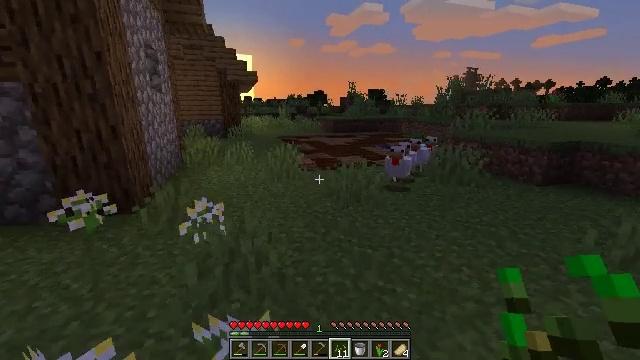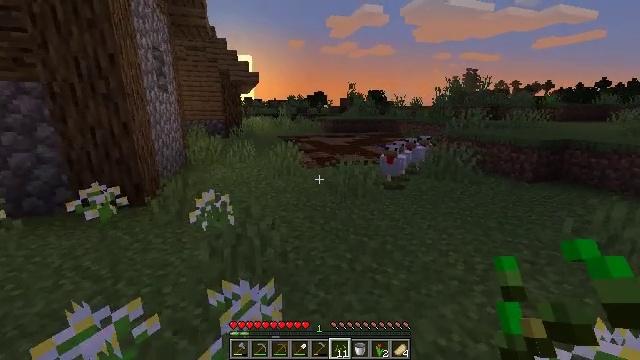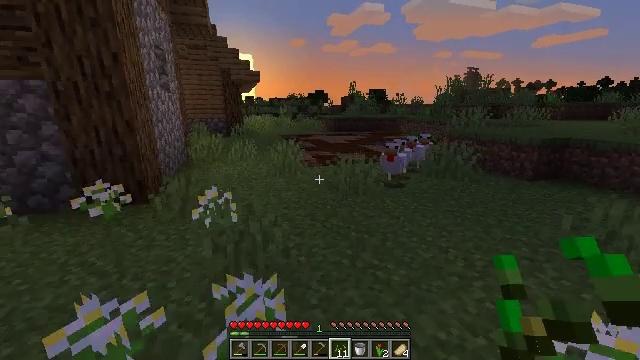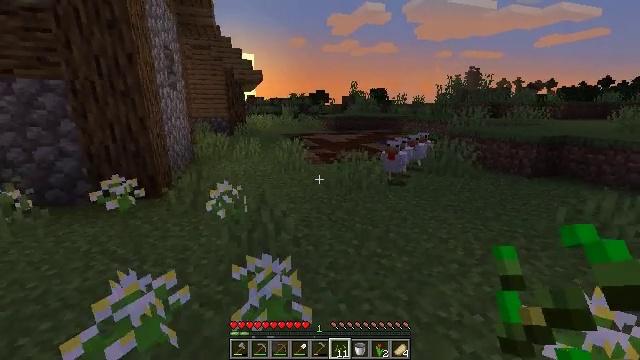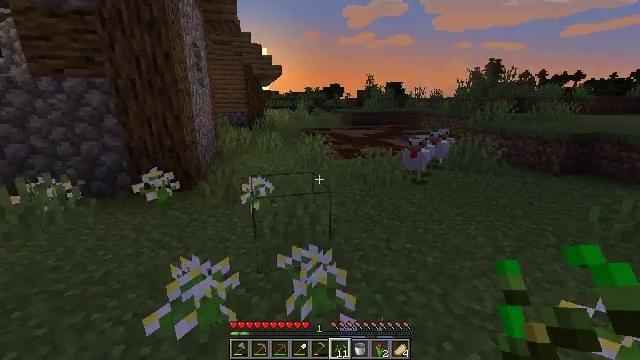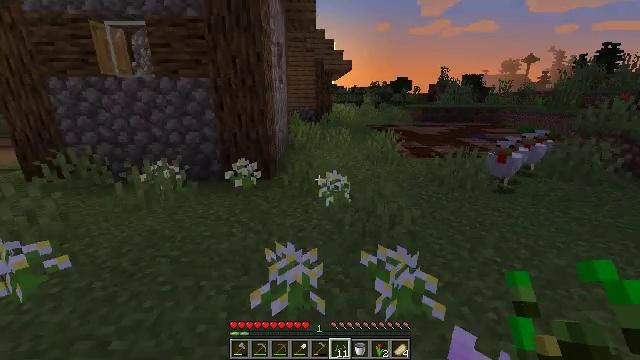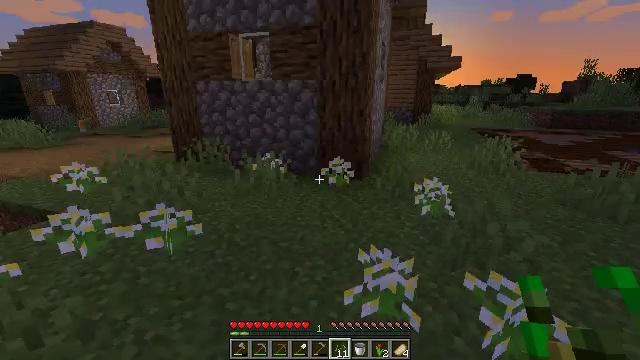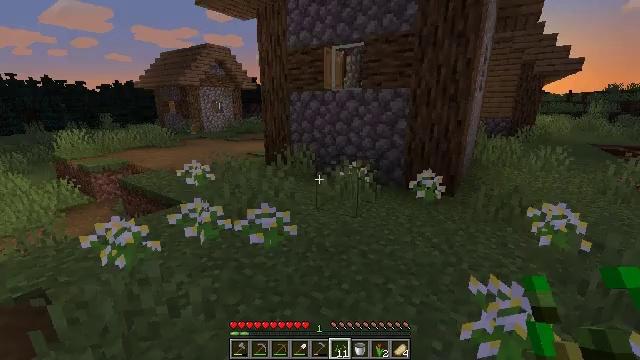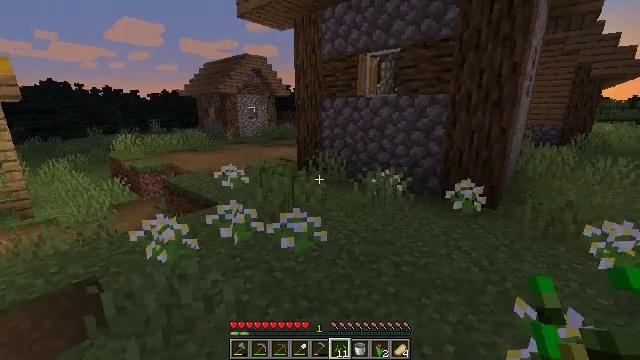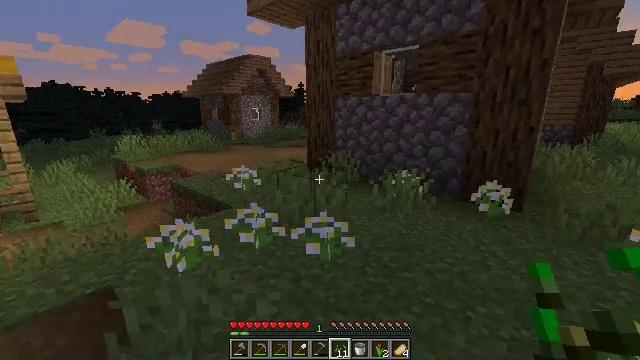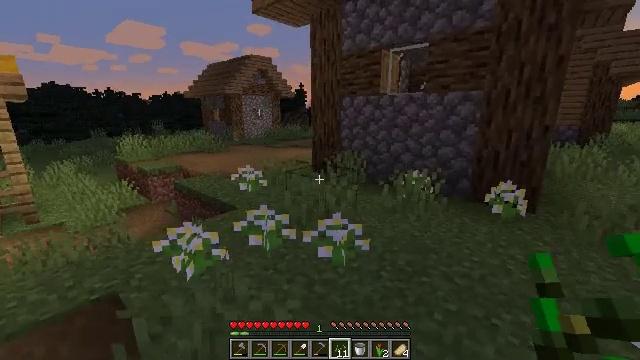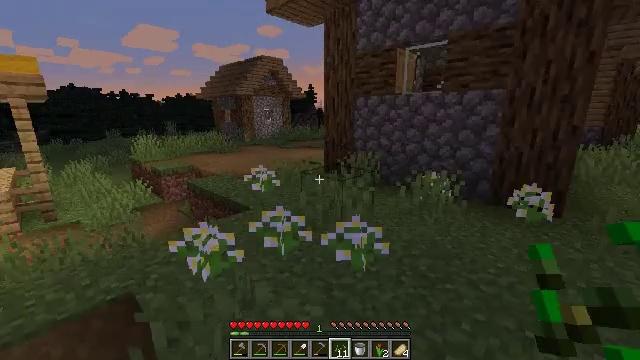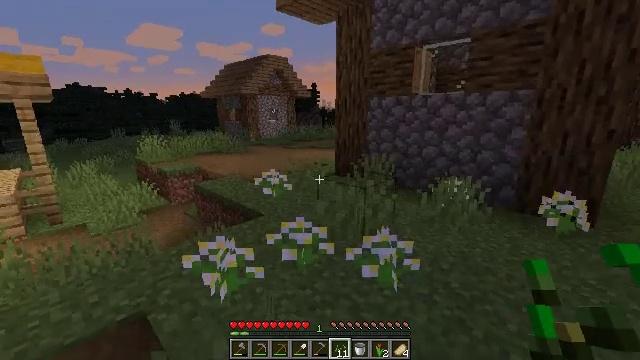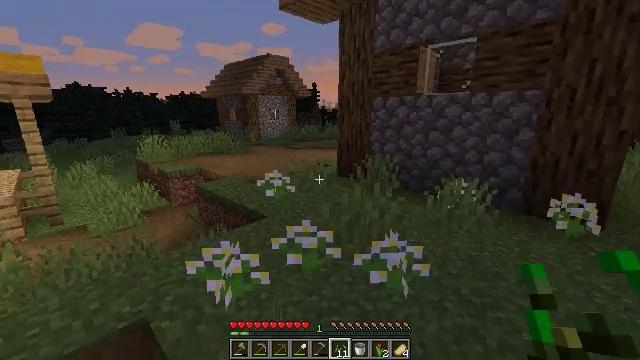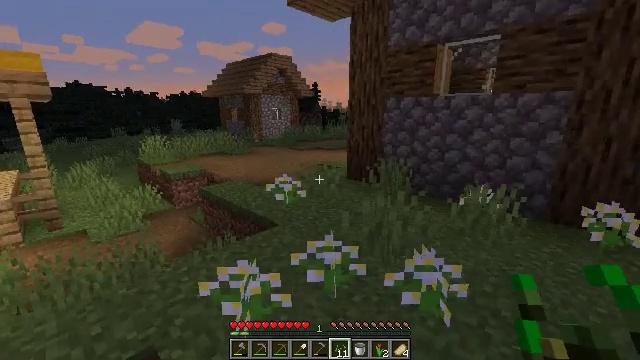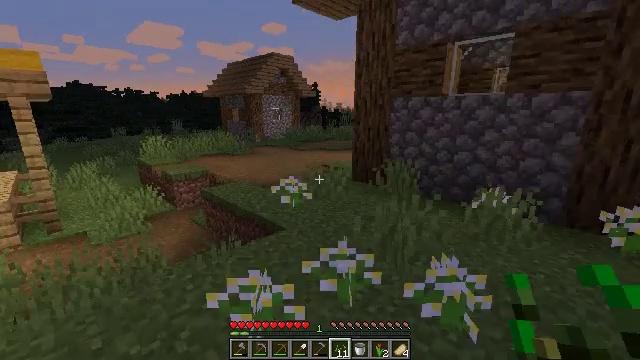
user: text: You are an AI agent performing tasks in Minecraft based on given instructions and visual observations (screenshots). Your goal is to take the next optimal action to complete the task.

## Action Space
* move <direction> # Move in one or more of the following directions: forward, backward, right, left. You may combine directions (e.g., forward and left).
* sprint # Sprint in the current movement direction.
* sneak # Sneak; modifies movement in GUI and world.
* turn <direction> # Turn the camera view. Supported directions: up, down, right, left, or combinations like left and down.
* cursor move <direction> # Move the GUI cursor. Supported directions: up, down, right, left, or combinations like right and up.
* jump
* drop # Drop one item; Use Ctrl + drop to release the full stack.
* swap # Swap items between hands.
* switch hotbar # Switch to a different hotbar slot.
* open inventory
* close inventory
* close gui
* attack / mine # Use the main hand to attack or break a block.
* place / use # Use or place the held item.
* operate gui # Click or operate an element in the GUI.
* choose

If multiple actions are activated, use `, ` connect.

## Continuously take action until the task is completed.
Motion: motion action
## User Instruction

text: Break the oak stairs.
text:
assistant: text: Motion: move back
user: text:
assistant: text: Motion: move back and move left
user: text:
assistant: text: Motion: move left
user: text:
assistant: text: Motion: move left, turn left and down
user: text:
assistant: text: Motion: move left, turn left and down
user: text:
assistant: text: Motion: move left, turn left
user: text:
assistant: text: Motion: move left, turn left and up
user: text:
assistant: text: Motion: move forward and move left, turn left and up
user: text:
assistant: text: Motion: move forward and move left
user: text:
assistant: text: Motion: move forward and move left
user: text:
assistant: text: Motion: move forward and move left, turn left
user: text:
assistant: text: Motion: move forward and move left
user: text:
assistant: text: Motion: move forward and move left
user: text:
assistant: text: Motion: move forward and move left
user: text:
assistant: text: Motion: move forward and move left
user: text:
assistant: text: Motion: move forward and move left
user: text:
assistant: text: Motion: move forward and move left
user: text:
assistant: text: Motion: move forward
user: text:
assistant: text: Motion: move forward
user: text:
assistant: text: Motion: move forward
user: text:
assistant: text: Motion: move forward
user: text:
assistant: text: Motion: move forward
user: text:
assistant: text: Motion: move forward
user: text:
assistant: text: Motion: move forward
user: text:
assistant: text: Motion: move forward
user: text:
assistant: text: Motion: move forward
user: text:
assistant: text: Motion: move forward
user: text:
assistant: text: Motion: move forward
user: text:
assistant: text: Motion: move forward
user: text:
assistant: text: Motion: move forward, turn right